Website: apple
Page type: customer-info-address
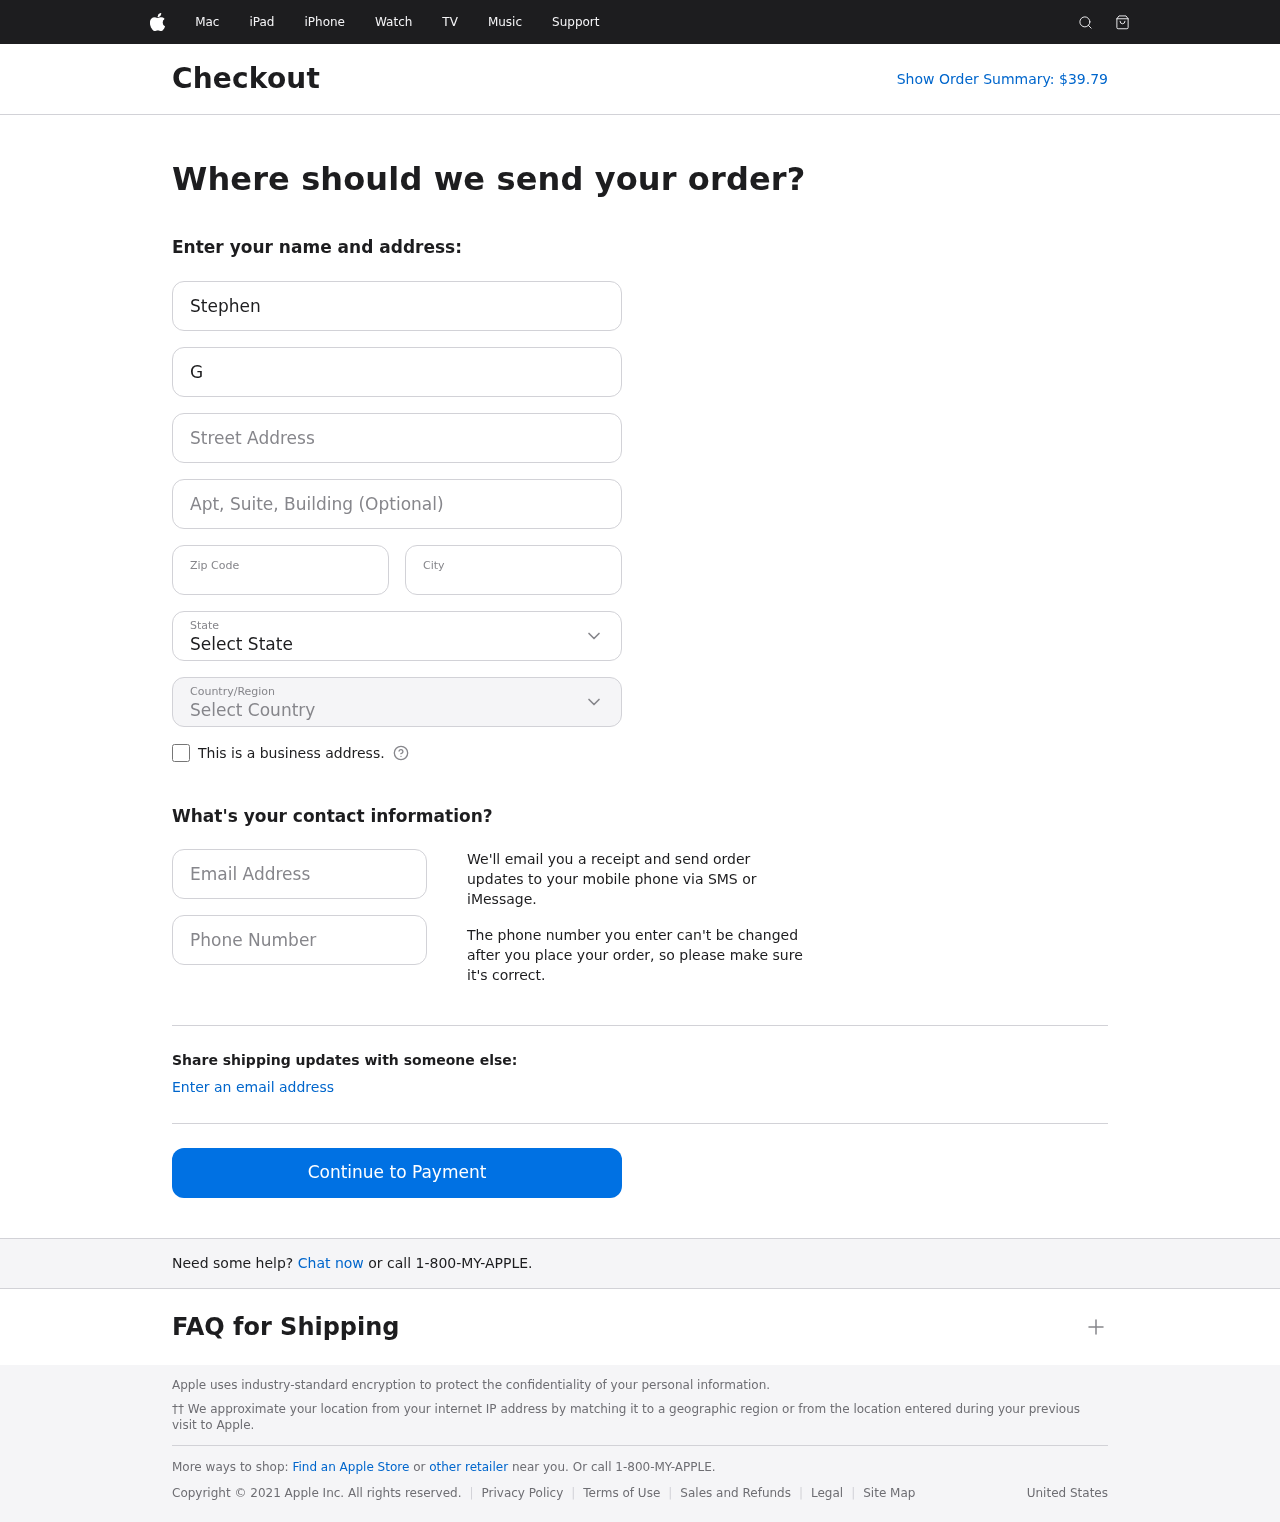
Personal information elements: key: PII_CITY
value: West Georgemouth
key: PII_COUNTRY
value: United States
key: PII_EMAIL
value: stephen_guzman@hotmail.com
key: PII_FIRSTNAME
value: Stephen
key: PII_LASTNAME
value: Guzman
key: PII_PHONE
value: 2509486391
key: PII_POSTCODE
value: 95428
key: PII_STATE
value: Delaware
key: PII_STREET
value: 4396 Matthew Causeway
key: PII_STREET2
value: Suite 894
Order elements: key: ORDER_TOTAL
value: Show Order Summary: $39.79